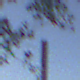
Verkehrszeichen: Sackgasse
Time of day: SunriseSunset
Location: Outdoor (Nature)
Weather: Clear
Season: NotSpecified
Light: Natural